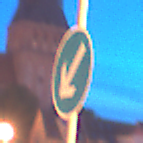
Verkehrszeichen: VorgeschriebeneVorbeifahrtLinks
Umgebung: Outdoor, Urban
Tageszeit: Night
Wetter: PartlyCloudy
Licht: Artificial
Jahreszeit: NotSpecified
Kontrast: HighContrast